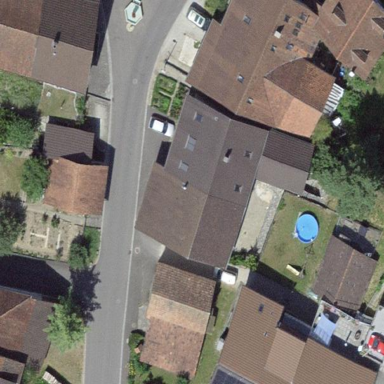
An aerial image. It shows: Building with tiled roof.